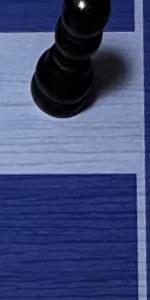
Label: Empty